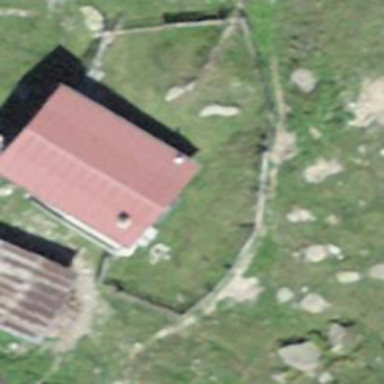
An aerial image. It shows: Simple and straightforward house.